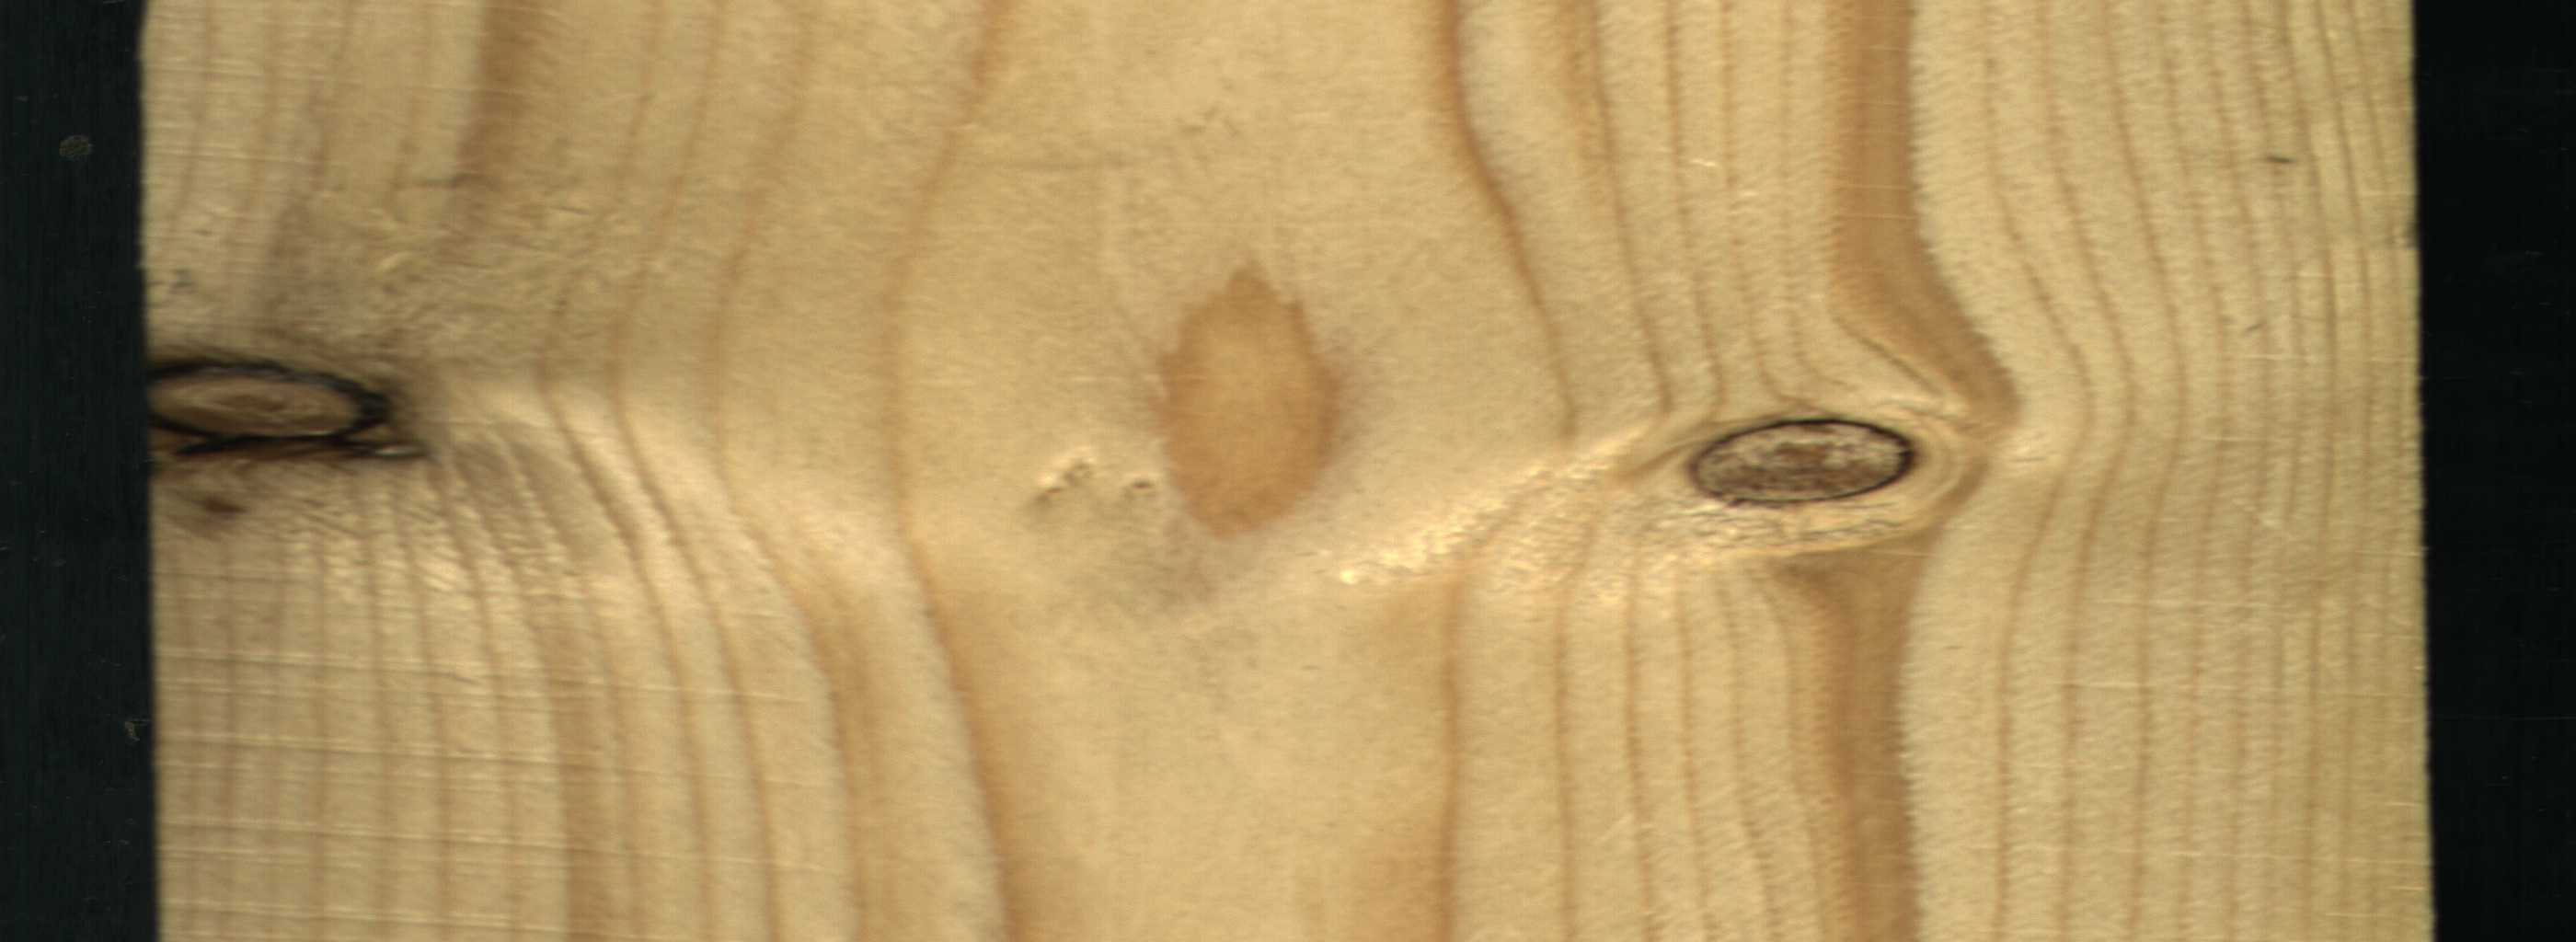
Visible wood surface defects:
Quartzity
Quartzity
Dead_Knot
Dead_Knot